Question: My program works perfectly in Chrome, but with FF and IE my canvasses are gone.
The error I got with Firefox is:
'''
SyntaxError: An invalid or illegal string was specified:
...][c].apply(this[b],args)}})(c)}}(),function(){Kinetic.Filters.Grayscale=function...
On kineticJS.js (line 28) (KineticJS JavaScript Framework v4.4.0)
'''
The error I got with IE is:
'''
SCRIPT5022: SyntaxError
h.addColorStop(g[i],g[i+1])
on kineticJS.js, line 28 character 7356
'''
Does somebody know whats going on?
EDIT 3:
When I use 'fill: 'white'' instead of
'''
background = new Kinetic.Rect({
x: 0,
y: 0,
fillRadialGradientStartPoint: 0,
fillRadialGradientStartRadius: 0,
fillRadialGradientEndPoint: 0,
fillRadialGradientEndRadius: 800,
fillRadialGradientColorStops: [0, '#262834', 1, '0f1114'],
width: browserwidth,
height: browserheight,
name: 'background'
});
'''
That is placed in 'background' Rect that scales with the browserheight I got no erros in IE 10, 9 and FF.
But why is it happen only with fillRadialGradient and only in IE and FF? It has a connection with the error I mentioned before:
'''
h.addColorStop(g[i],g[i+1])
on kineticJS.js, line 28 character 7356
'''
What it makes more strange is that I have another object with radialgradientfill which works fine in FF and IE.
'''
var lichtrondje = new Kinetic.Circle({
x: 0,
y: 0,
radius: 90,
fillRadialGradientStartPoint: 0,
fillRadialGradientStartRadius: 0,
fillRadialGradientEndPoint: 0,
fillRadialGradientEndRadius: 90,
fillRadialGradientColorStops: [0, '#DDD', 1, 'rgba(0,0,0, 0.0)'],
opacity: 1,
id: 'lichtrondje' + x,
name: 'lichtrondje'
});
'''
I have found out that the result looks different between the Chrome version and the FF and IE version. The right one is what its intended.

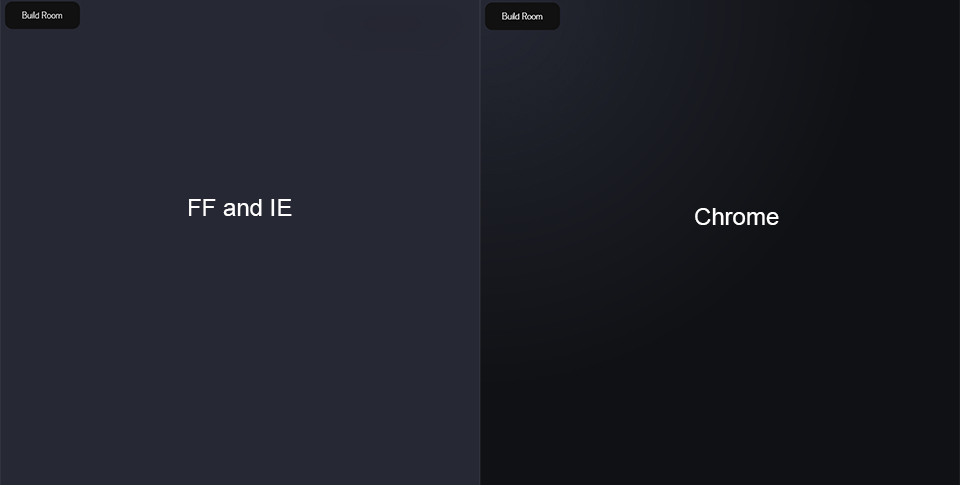
Answer: I believe you are missing a # in the fillRadialGradientColorStops array
'''
0f1114 --> #0f1114
'''